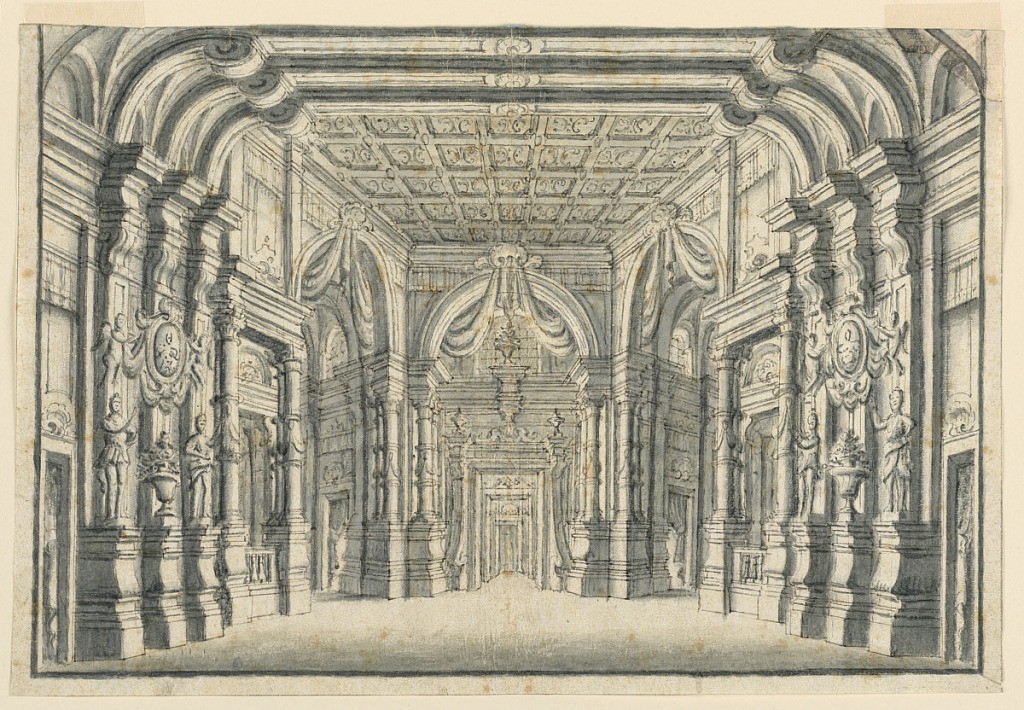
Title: Stage Design: Interior of Palace Halls
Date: late 17th century
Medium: Pen and bistre, brush and sepia wash on paper
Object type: Drawing
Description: Horizontal rectangles showing a hall richly decorated with architectural moldings and sculptures on pedestals. In background, textiles hang from shells above three arched doorways.